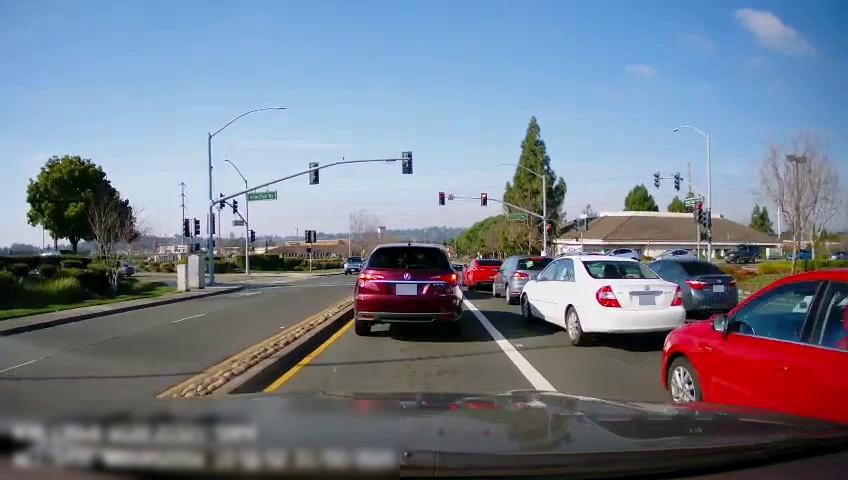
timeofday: Day
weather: Sunny
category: Drivable Space
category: Drivable Space
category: Vehicles | Car
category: Vehicles | Car
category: Vehicles | SUV
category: Vehicles | Car
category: Vehicles | Car
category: Vehicles | Car
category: Vehicles | SUV
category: Vehicles | Car
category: Vehicles | Car
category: Vehicles | SUV
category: Vehicles | Car
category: Vehicles | SUV
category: Lanes | Current Lane
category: Lanes | Alternate Lane
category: Lanes | Opposite Lane
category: Traffic | Signs
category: Traffic | Signs
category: Traffic | Lights
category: Traffic | Lights
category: Traffic | Lights
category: Traffic | Lights
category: Traffic | Lights
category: Traffic | Lights
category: Traffic | Lights
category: Traffic | Lights
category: Traffic | Lights
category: Traffic | Lights
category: Traffic | Lights
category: Traffic | Lights
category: Traffic | Lights
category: Traffic | Lights
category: Traffic | Lights